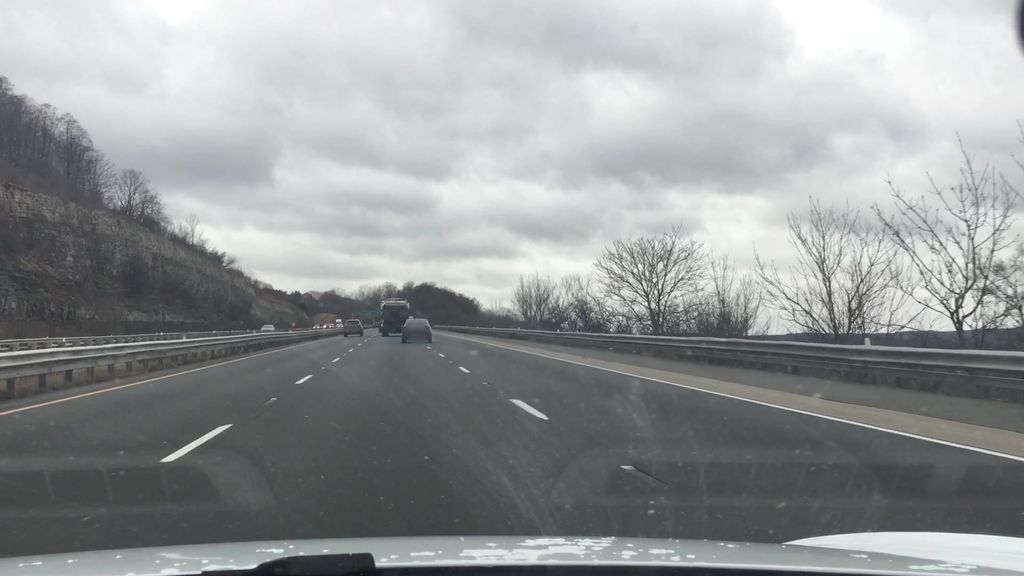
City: hamilton